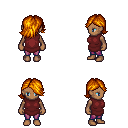
a pixel art fantasy rpg character, female body template, human, dark skin, maroon tunic, magenta pants, dark blonde swoop hairstyle, four views (front, back, left, right), 2x2 character sprite sheet, small pixel art, hard edges, no anti-aliasing